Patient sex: M
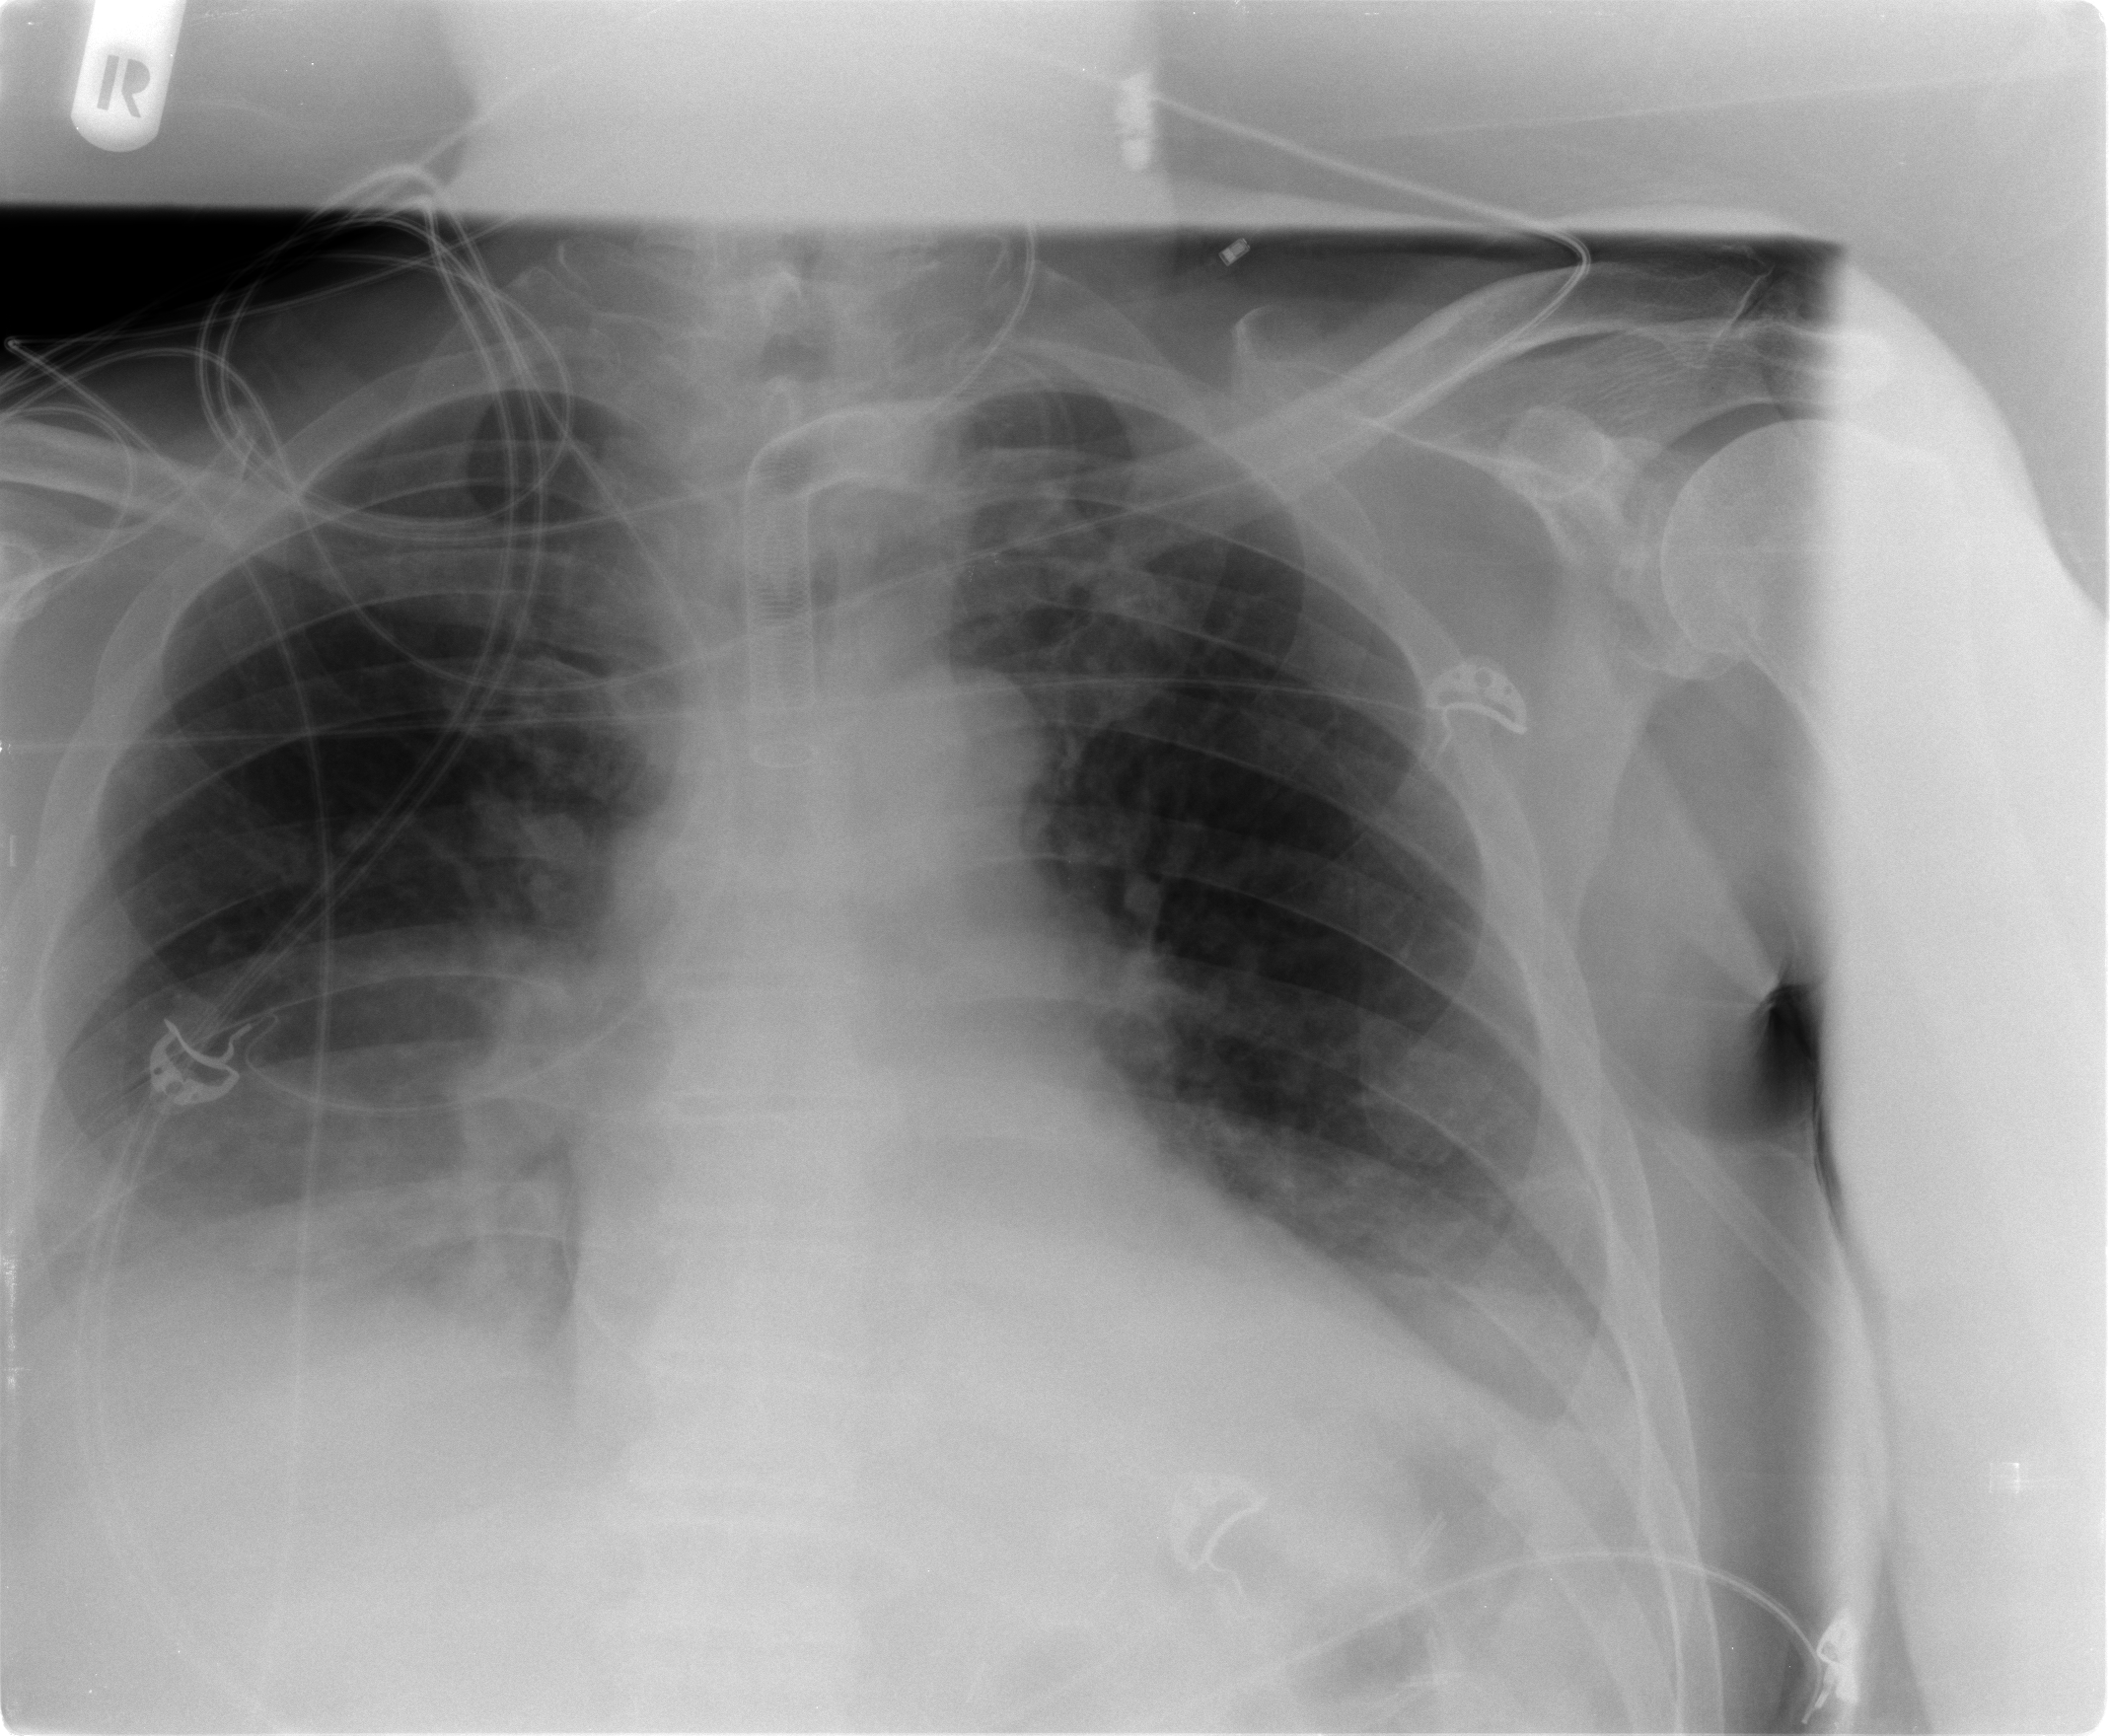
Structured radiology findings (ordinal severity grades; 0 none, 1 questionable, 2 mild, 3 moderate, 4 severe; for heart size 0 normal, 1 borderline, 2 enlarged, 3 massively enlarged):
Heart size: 0
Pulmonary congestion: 2
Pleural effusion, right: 2
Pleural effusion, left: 2
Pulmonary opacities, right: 1
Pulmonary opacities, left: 0
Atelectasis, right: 2
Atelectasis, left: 2